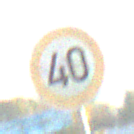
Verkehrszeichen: Geschwindigkeit40
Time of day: SunriseSunset
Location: Outdoor (Special)
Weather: Clear
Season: NotSpecified
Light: Natural